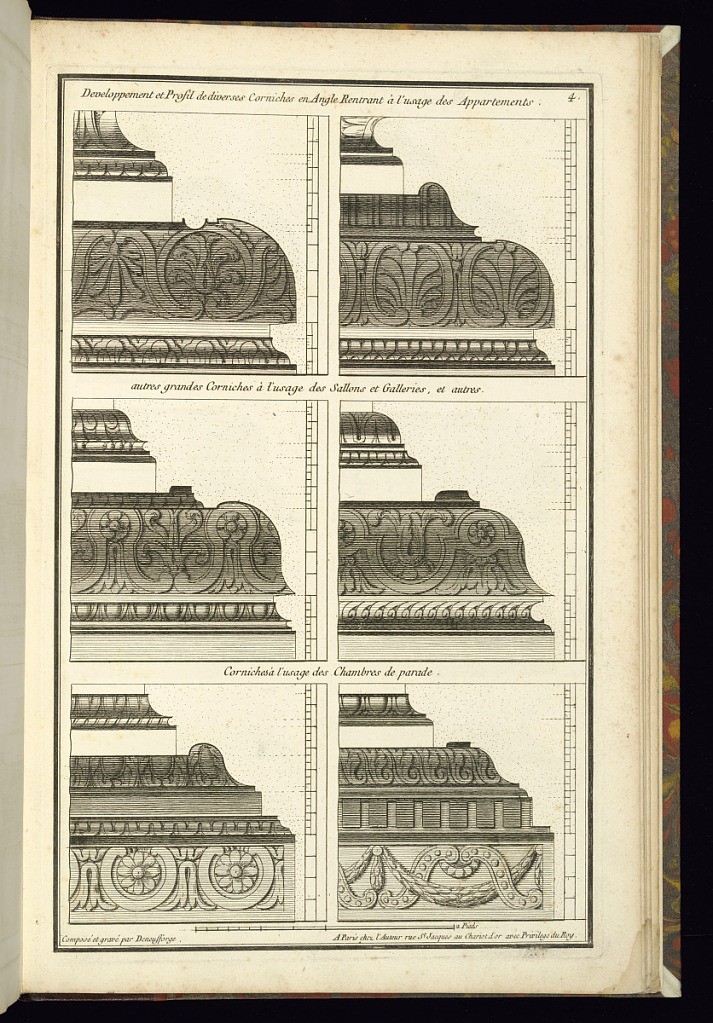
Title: Developpement et Profil de diverses Corniches en Angle Rentrant à l'usage des Appartements
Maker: Jean-François de Neufforge, Flemish, 1714–1791
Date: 1768
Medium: Engraving on paper
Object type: Print
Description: Six designs for cornices decorated with ornament motifs including rosettes, lamb tongue, palm leaf, bead and bar course, ribbon twist, garland, and acanthus leaves. The plate is signed and numbered.